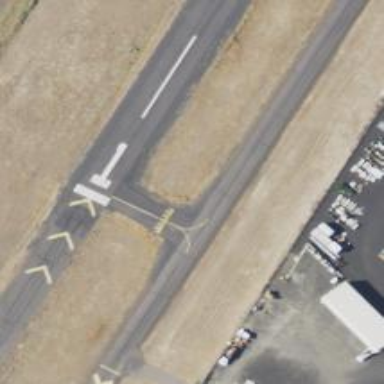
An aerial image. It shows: Image of taxiway at airport.